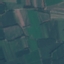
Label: AnnualCrop